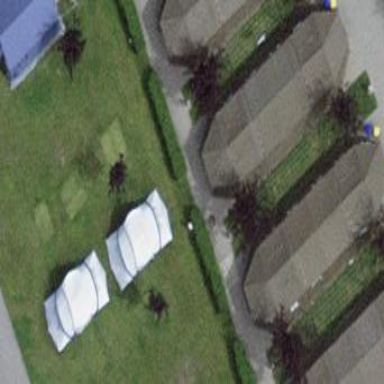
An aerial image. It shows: Hut.